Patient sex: F
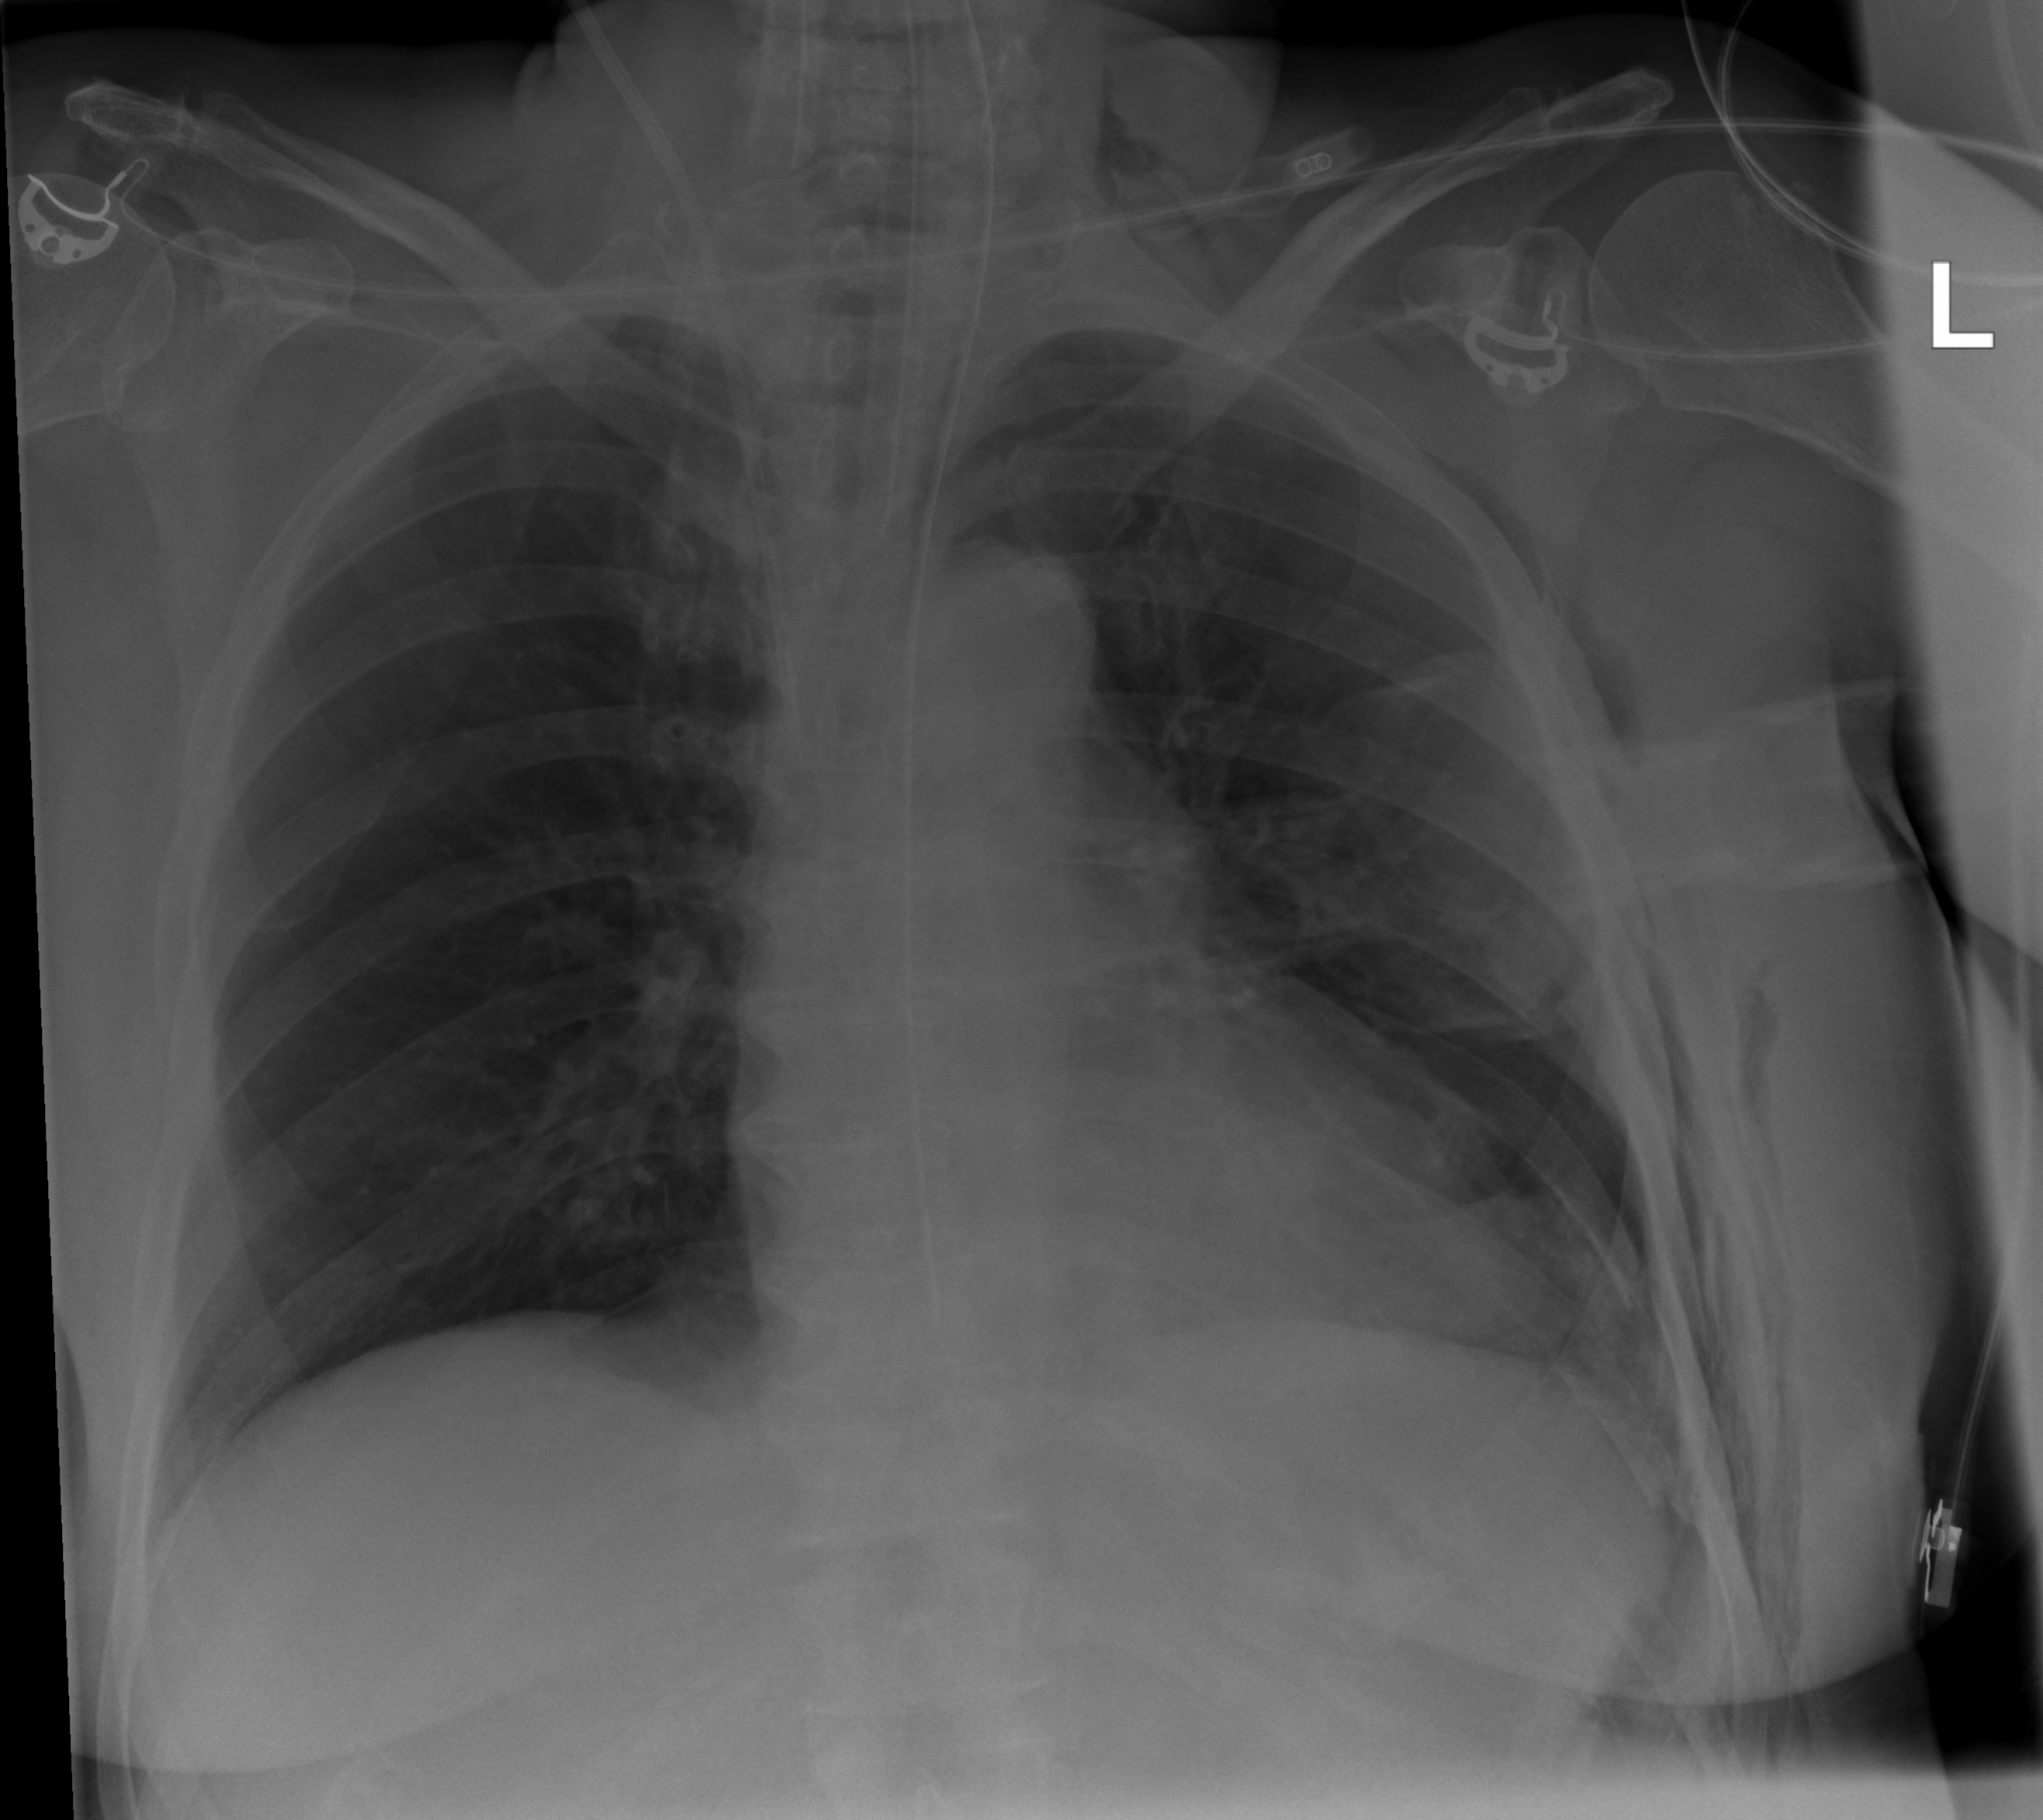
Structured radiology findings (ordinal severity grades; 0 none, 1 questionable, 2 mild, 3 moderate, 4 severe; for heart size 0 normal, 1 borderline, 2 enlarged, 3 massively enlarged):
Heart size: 0
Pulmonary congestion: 0
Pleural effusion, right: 0
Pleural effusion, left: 0
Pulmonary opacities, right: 0
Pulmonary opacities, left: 0
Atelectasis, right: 0
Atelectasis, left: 1